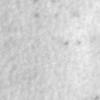
Label: no_change